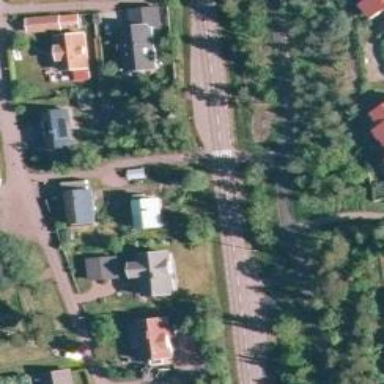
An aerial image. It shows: Cycleway.